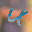
Label: 4